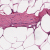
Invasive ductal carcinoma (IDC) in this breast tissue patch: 0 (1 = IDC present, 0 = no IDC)